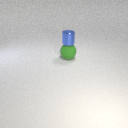
small blue metal cylinder above large green rubber sphere